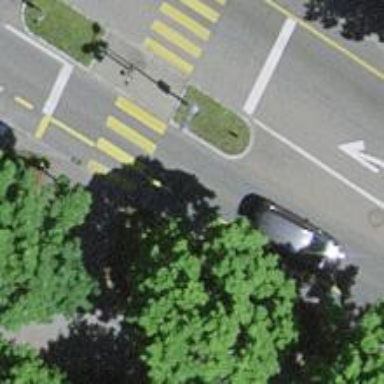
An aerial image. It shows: Road with traffic signals.